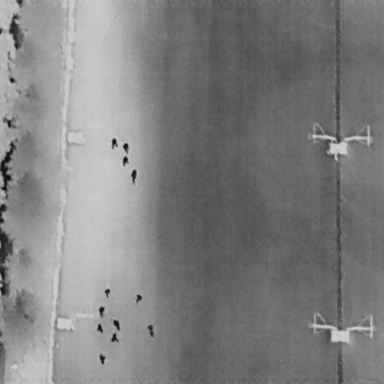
There are 12 People in the infrared image.